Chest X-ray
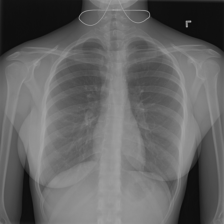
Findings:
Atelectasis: negative
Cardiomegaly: negative
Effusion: negative
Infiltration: negative
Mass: negative
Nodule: negative
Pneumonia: negative
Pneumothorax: negative
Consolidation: negative
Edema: negative
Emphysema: negative
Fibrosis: negative
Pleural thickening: negative
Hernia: negative